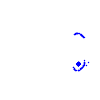
Particle: electron